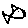
Label: fish